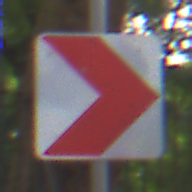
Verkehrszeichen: RichtungstafelnInKurvenKleinLinks
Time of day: MorningAfternoon
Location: Outdoor (Urban)
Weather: Overcast
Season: NotSpecified
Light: Natural